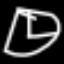
Label: clock